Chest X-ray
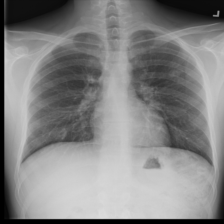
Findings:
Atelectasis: negative
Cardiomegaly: negative
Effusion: negative
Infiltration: negative
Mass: negative
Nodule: positive
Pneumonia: negative
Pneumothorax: negative
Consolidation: negative
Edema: negative
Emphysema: negative
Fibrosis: negative
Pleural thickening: negative
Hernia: negative